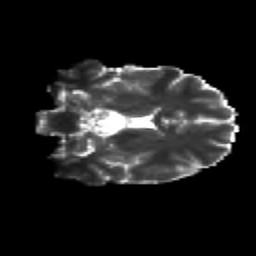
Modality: T2w
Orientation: coronal
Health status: healthy
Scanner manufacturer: siemens
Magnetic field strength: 3 T
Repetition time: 12 s
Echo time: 0.092 s